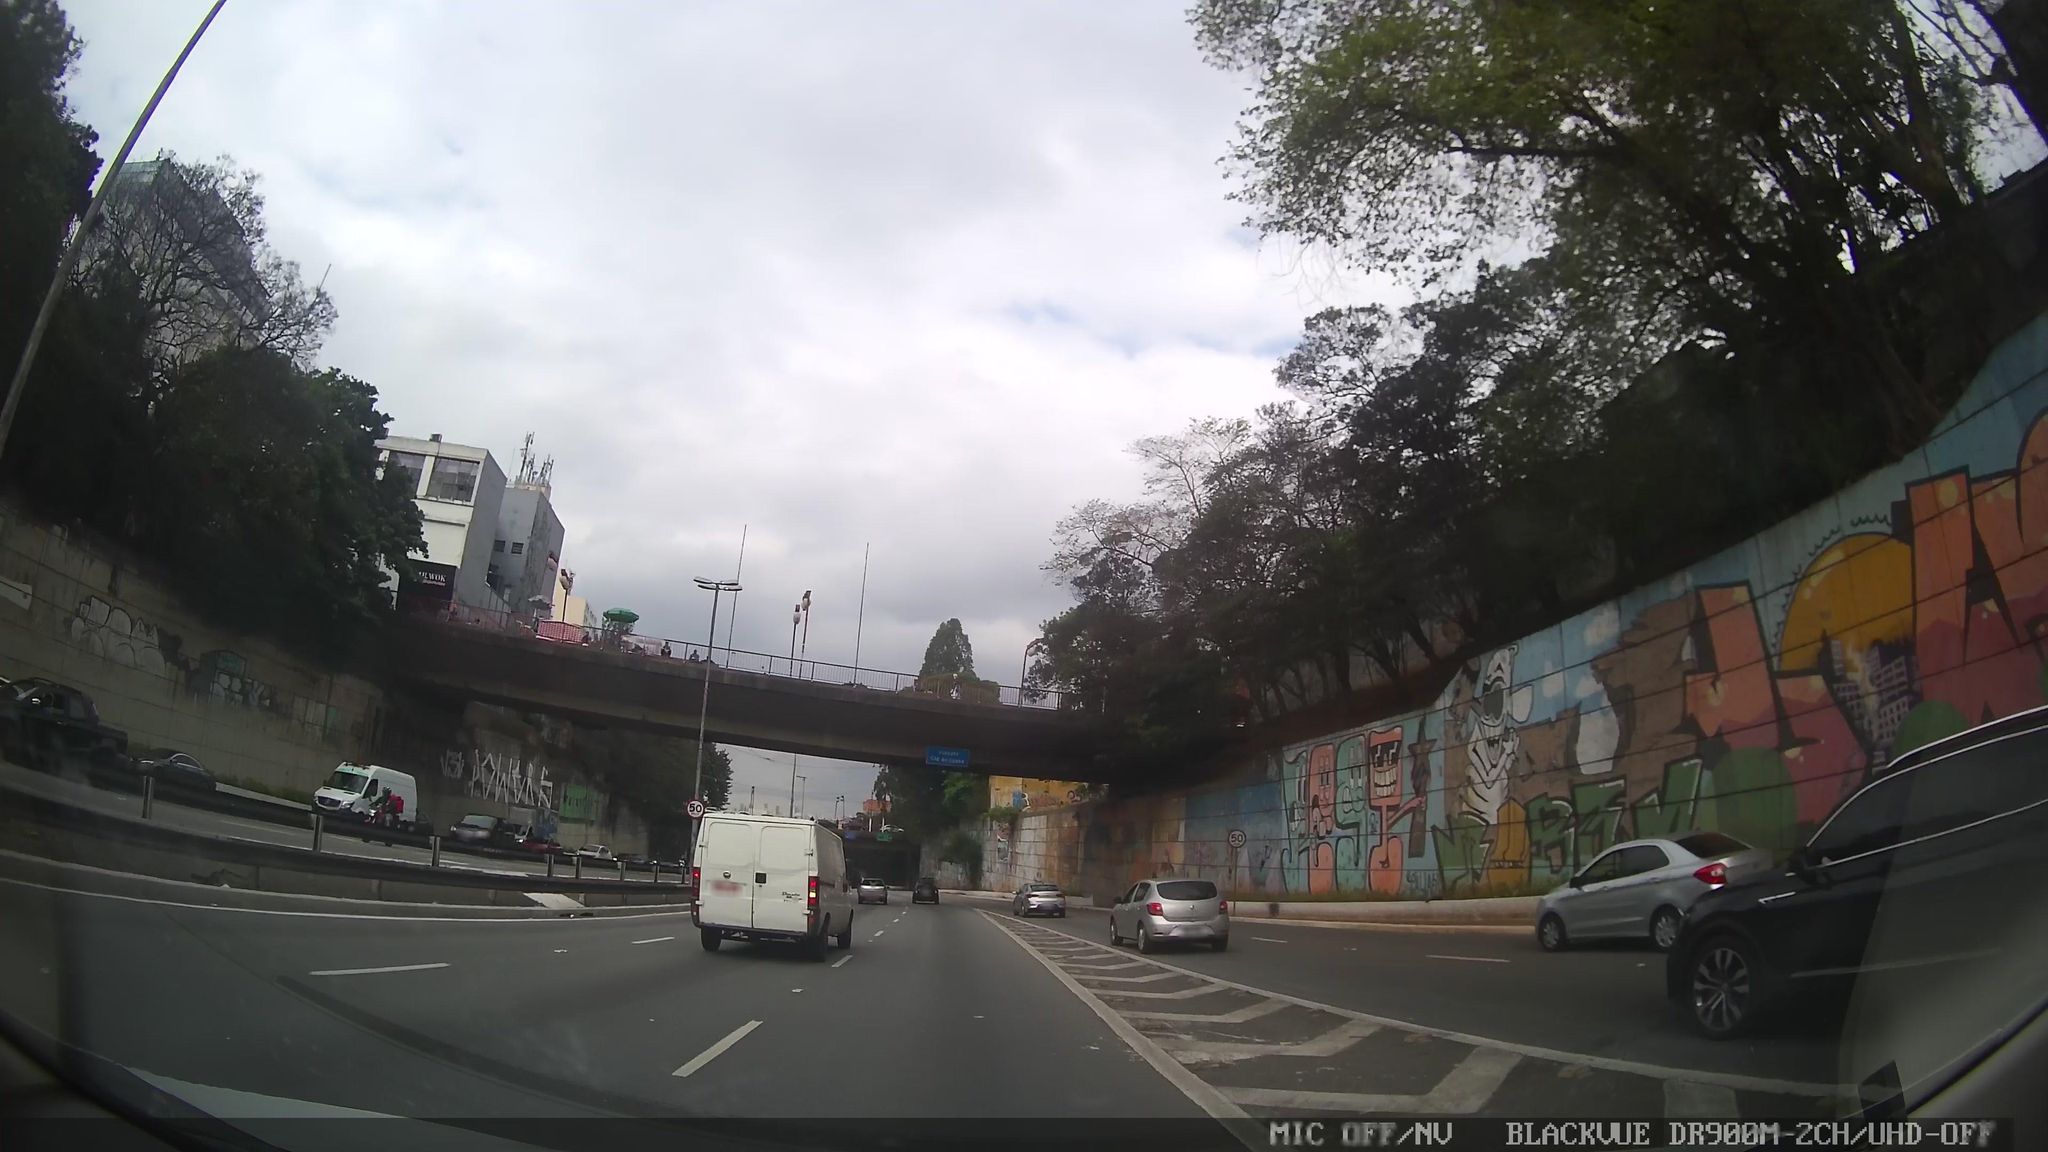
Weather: cloudy
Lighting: day
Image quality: good
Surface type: driving surface
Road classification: trunk
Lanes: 3
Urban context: urban centre
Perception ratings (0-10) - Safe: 5.26, Lively: 3.47, Beautiful: 7.41, Boring: 1.53, Depressing: 4.95, Wealthy: 2.89